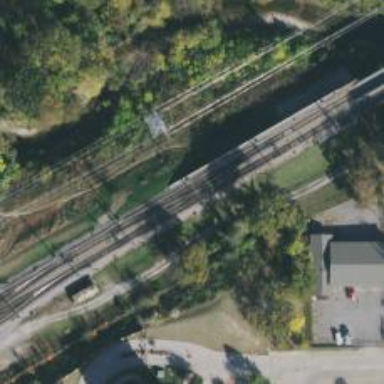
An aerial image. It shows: Railway crossing.